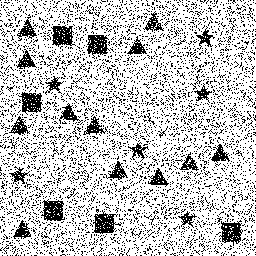
Squares: 6
Triangles: 12
Stars: 6
Total shapes: 24